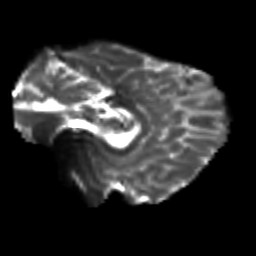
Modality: T2w
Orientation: sagittal
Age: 29
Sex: male
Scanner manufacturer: siemens
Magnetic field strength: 3 T
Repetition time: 3.5 s
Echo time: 0.113 s